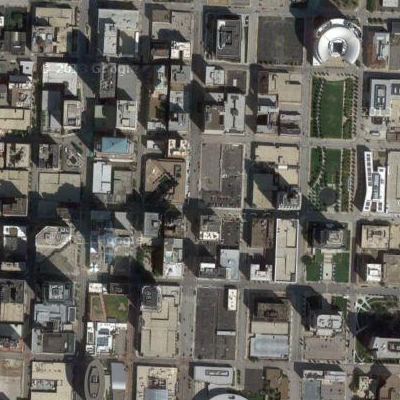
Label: Industry